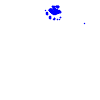
Particle: electron